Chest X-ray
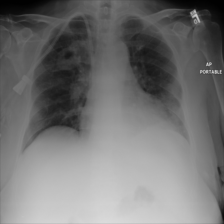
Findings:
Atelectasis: negative
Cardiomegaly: negative
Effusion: positive
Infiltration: negative
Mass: negative
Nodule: negative
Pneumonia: negative
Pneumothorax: negative
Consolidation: negative
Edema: negative
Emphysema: negative
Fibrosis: negative
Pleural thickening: negative
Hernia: negative